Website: slack
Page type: stored-credit-cards
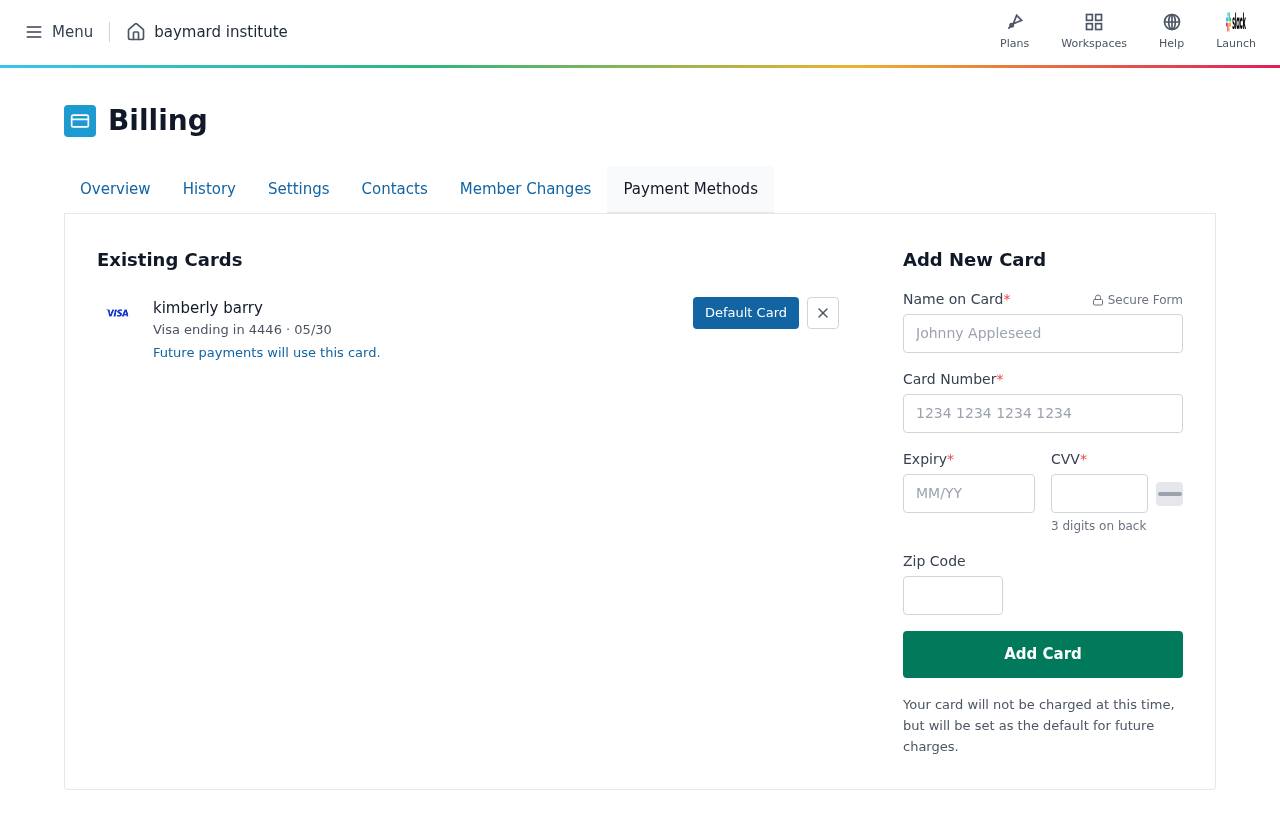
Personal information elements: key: PII_CARD_CVV
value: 424
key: PII_CARD_EXPIRY
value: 05/30
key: PII_CARD_EXPIRY_MONTH
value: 05
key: PII_CARD_EXPIRY_YEAR
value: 30
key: PII_CARD_LAST4
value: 4446
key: PII_CARD_NUMBER
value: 4666 9742 6192 4446
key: PII_CARD_TYPE
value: Visa
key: PII_FULLNAME
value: kimberly barry
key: PII_FULLNAME
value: Kimberly Barry
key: PII_POSTCODE
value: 71463